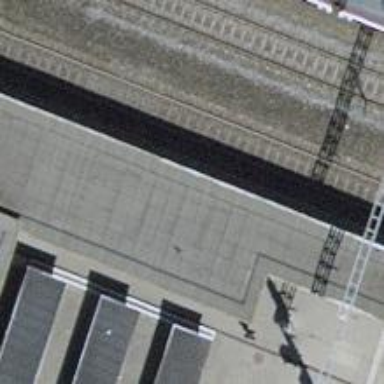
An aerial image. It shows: Close-up of railway platform edge.